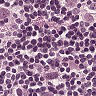
Metastatic tissue present: yes